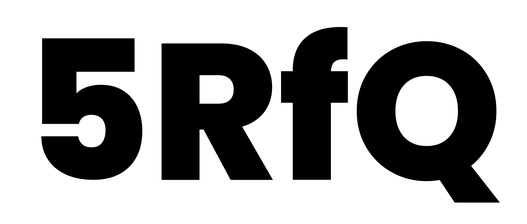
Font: Poppins-ExtraBold